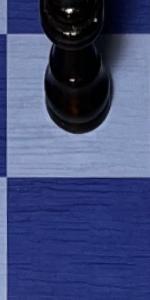
Label: Empty